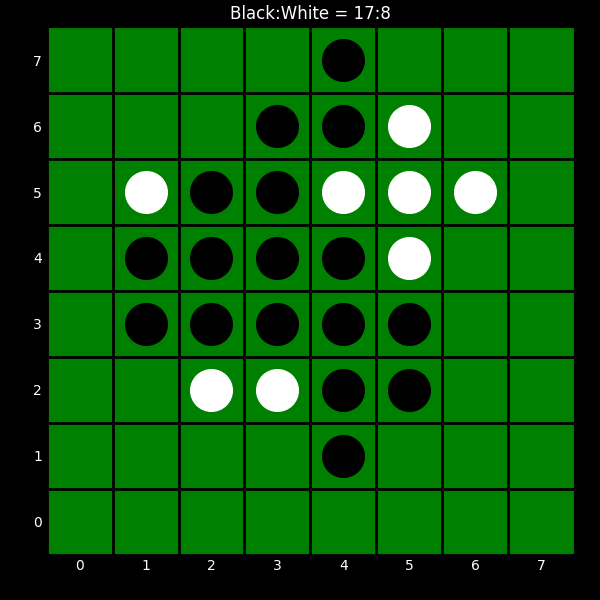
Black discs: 17
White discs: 8